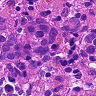
Metastatic tissue present: yes